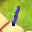
Label: 1